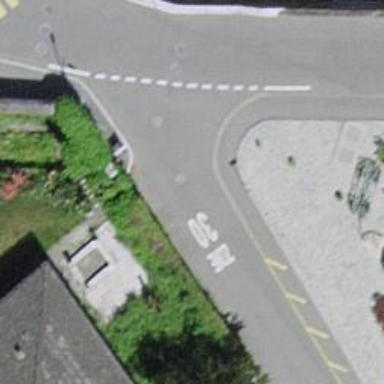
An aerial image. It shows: Sidewalk along the footway.